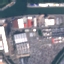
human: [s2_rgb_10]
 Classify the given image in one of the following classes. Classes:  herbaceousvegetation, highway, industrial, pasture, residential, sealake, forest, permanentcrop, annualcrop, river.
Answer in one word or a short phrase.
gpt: Industrial